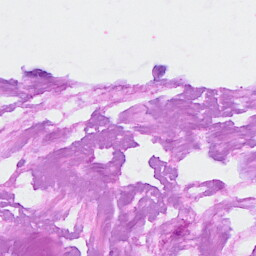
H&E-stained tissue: Breast